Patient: sex F, age 68
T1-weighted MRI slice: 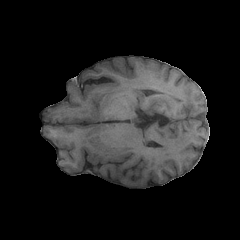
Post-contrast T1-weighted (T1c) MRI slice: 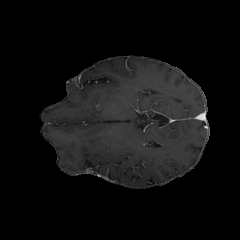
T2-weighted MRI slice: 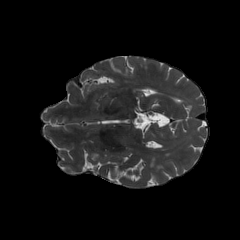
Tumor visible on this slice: yes
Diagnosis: Glioblastoma, IDH-wildtype
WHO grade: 4